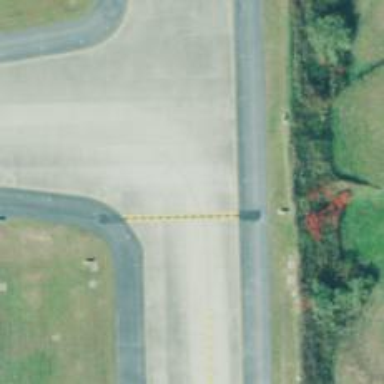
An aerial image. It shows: Image of taxiway at airport.